Question: 'ViewBag' value is completely ignored while running ASP.NET MVC4 web page.

Here is the source for above image.
Even though I am checking if the 'ViewBag.SearchResultsJson' is null or empty, ViewBag still isn't written in the output.
'''
<script>
@{
HtmlString jsonText = new HtmlString("");
if (!string.IsNullOrWhiteSpace(ViewBag.SearchResultsJson))
{
jsonText = Html.Raw(ViewBag.SearchResultsJson);
}
}
$(document).ready(function() {
var json = @jsonText;
app.value('searchResultsJson', json);
})
</script>
'''
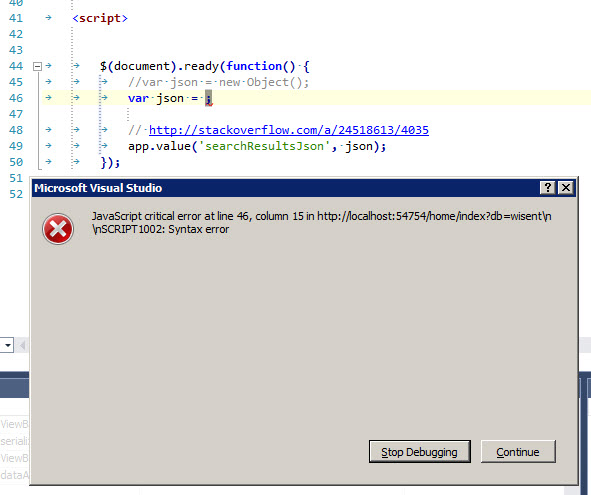
Answer: According your code, an empty 'jsonText' is a valid scenario so I won't focus on why this variable is empty.
The reason for your error is you're not wrapping '@jsonText' with quotes to render a valid string on Javascript side.
You should change
'''
var json = @jsonText;
'''
by
'''
var json = '@jsonText';
'''